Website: apple
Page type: billing-address
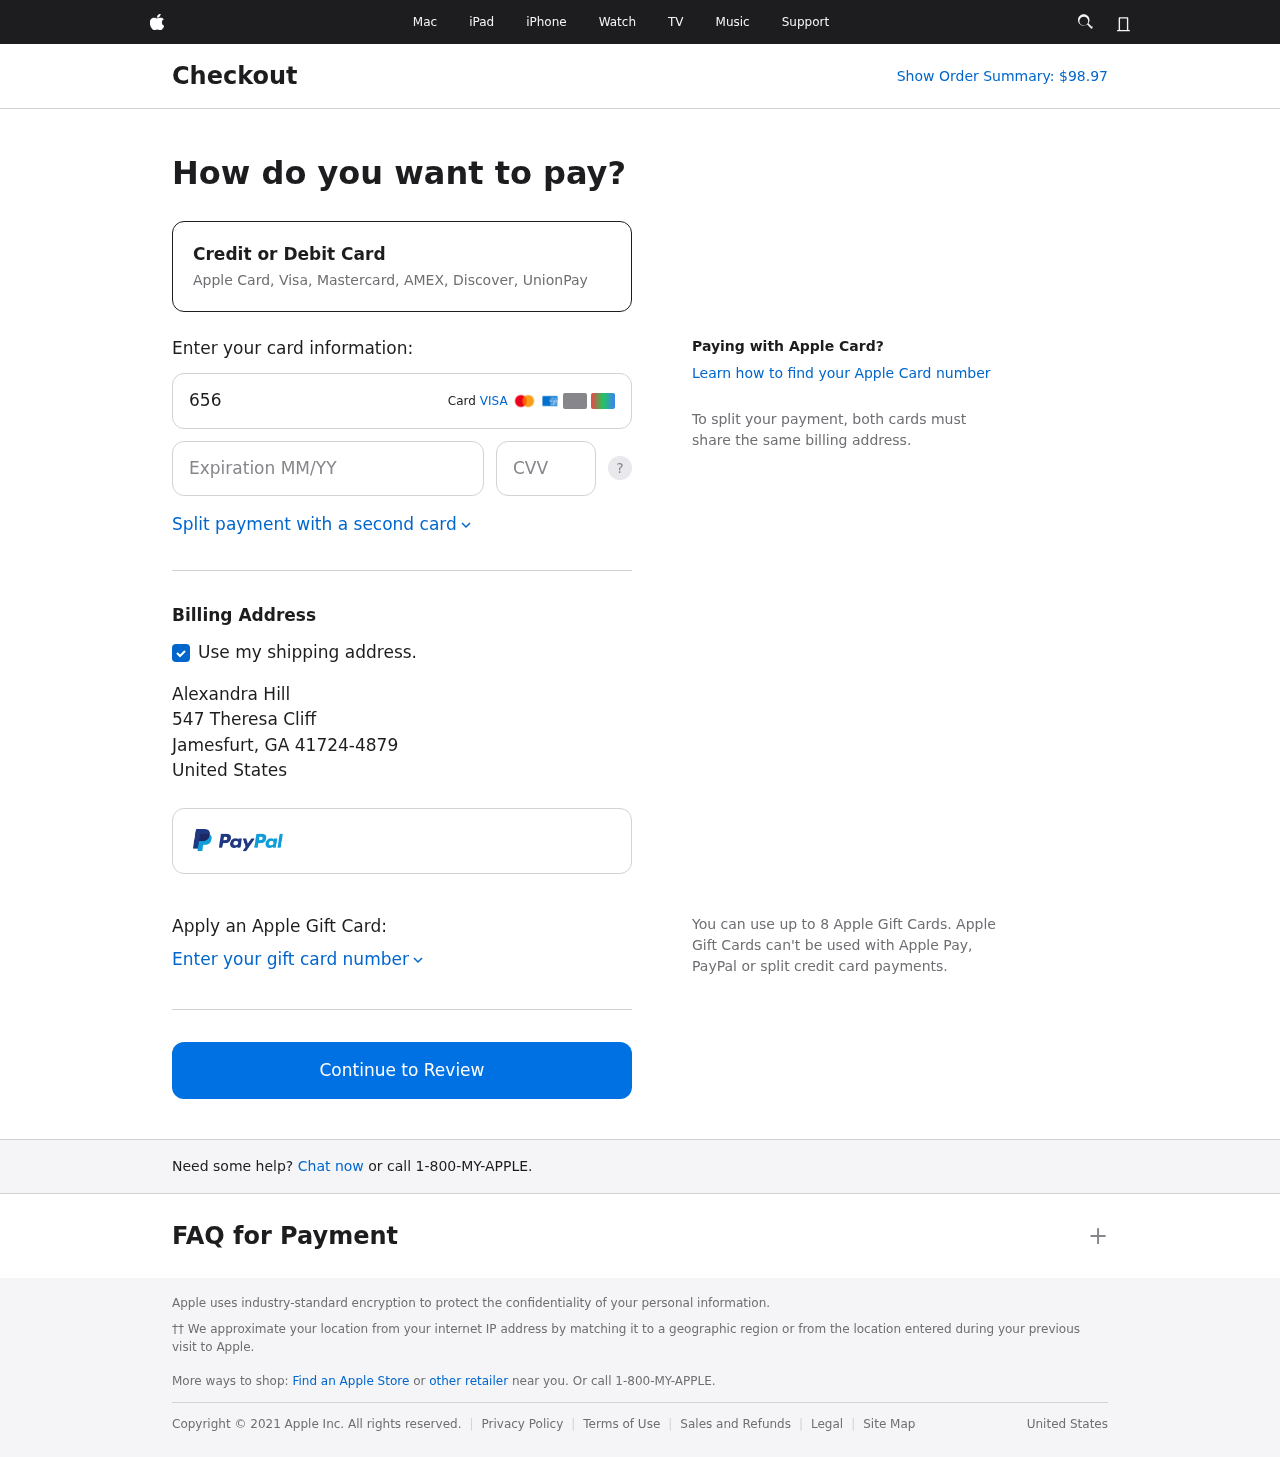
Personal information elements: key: PII_CARD_CVV
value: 854
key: PII_CARD_EXPIRY
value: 03/27
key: PII_CARD_NUMBER
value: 6565 5092 8971 5173
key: PII_CITY
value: Jamesfurt
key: PII_COUNTRY
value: United States
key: PII_FULLNAME
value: Alexandra Hill
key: PII_POSTCODE_FULL
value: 41724-4879
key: PII_STATE_ABBR
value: GA
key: PII_STREET
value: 547 Theresa Cliff
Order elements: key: ORDER_TOTAL
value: Show Order Summary: $98.97